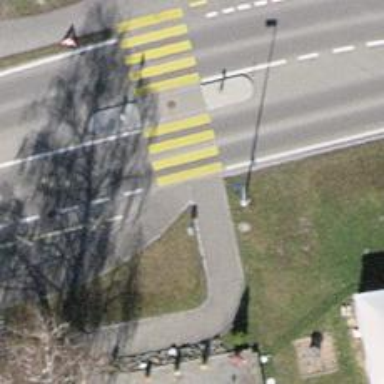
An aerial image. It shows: Sidewalk along the footway.